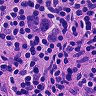
Metastatic tissue present: yes